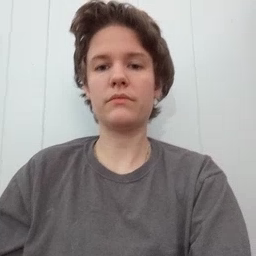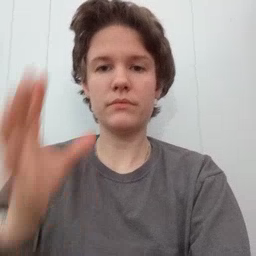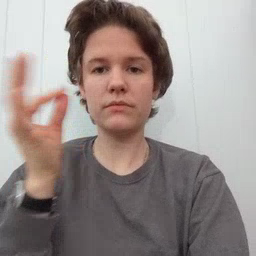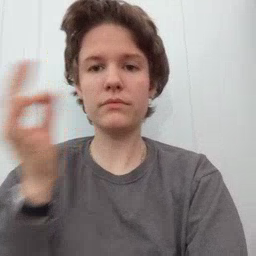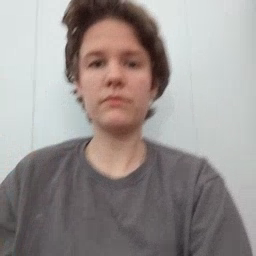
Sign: cat